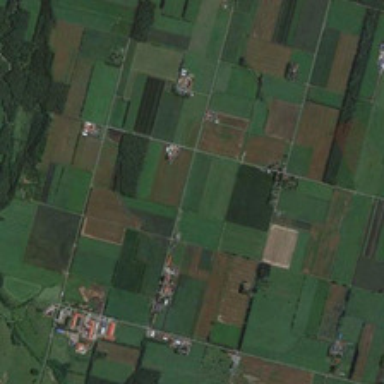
Many pieces of farmlands are together .